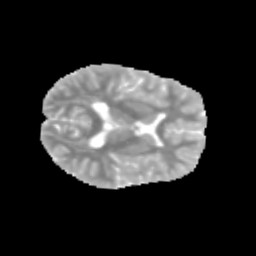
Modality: MD
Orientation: axial
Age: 12
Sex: female
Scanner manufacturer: siemens
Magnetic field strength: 3 T
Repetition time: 3.8 s
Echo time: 0.07 s